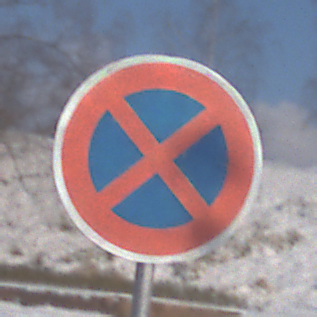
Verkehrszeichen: AbsolutesHalteverbot
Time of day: MorningAfternoon
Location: Outdoor (Nature)
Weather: PartlyCloudy
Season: Winter
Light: Natural